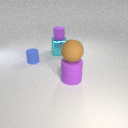
large purple rubber cylinder in front of small blue rubber cylinder